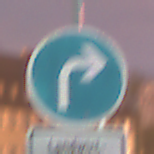
Verkehrszeichen: VorgeschriebeneFahrtrichtungRechts
Zusatzzeichen unten: BesondereFahrzeugeUndTransportgueter6
Umgebung: Outdoor, Suburban
Tageszeit: Night
Wetter: PartlyCloudy
Licht: Artificial
Jahreszeit: NotSpecified
Kontrast: HighContrast